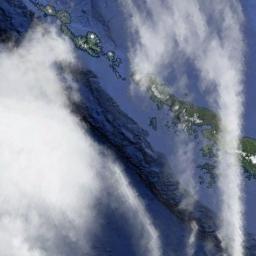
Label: cloud